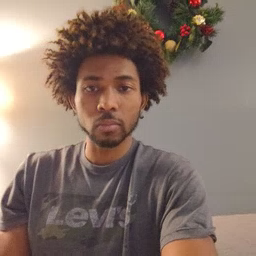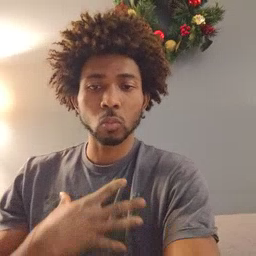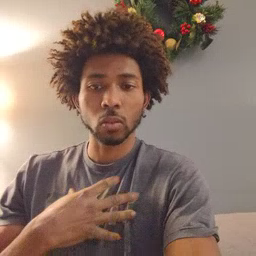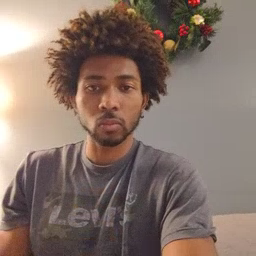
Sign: white